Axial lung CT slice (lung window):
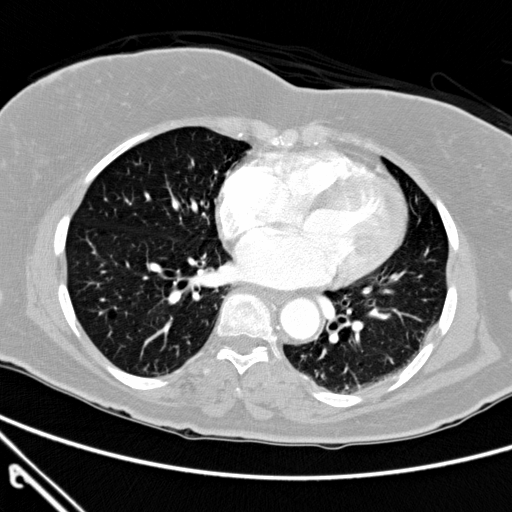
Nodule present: no